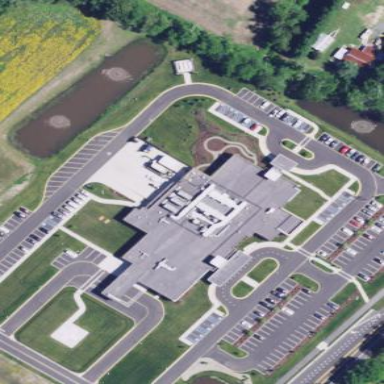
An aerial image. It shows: Hospital building.